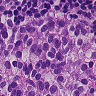
Metastatic tissue present: yes